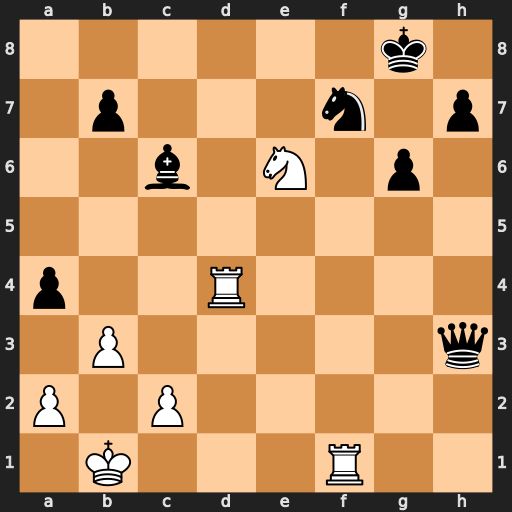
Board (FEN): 6k1/1p3n1p/2b1N1p1/8/p2R4/1P5q/P1P5/1K3R2
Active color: w
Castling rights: -
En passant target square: -
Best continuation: Rd8+ Be8 Rxe8#